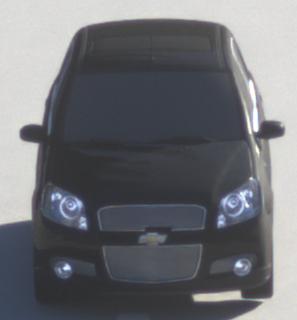
Make: Chevrolet
Model: Aveo 1.2
Detailed model: Aveo
Model produced from: 2008/06
Model produced until: 2011/01
Doors: 3
Color: black
Road condition: dry road
Daytime: sunrise or sunset
Contrast: medium contrast